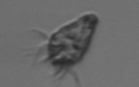
Label: Paratontonia_gracillima